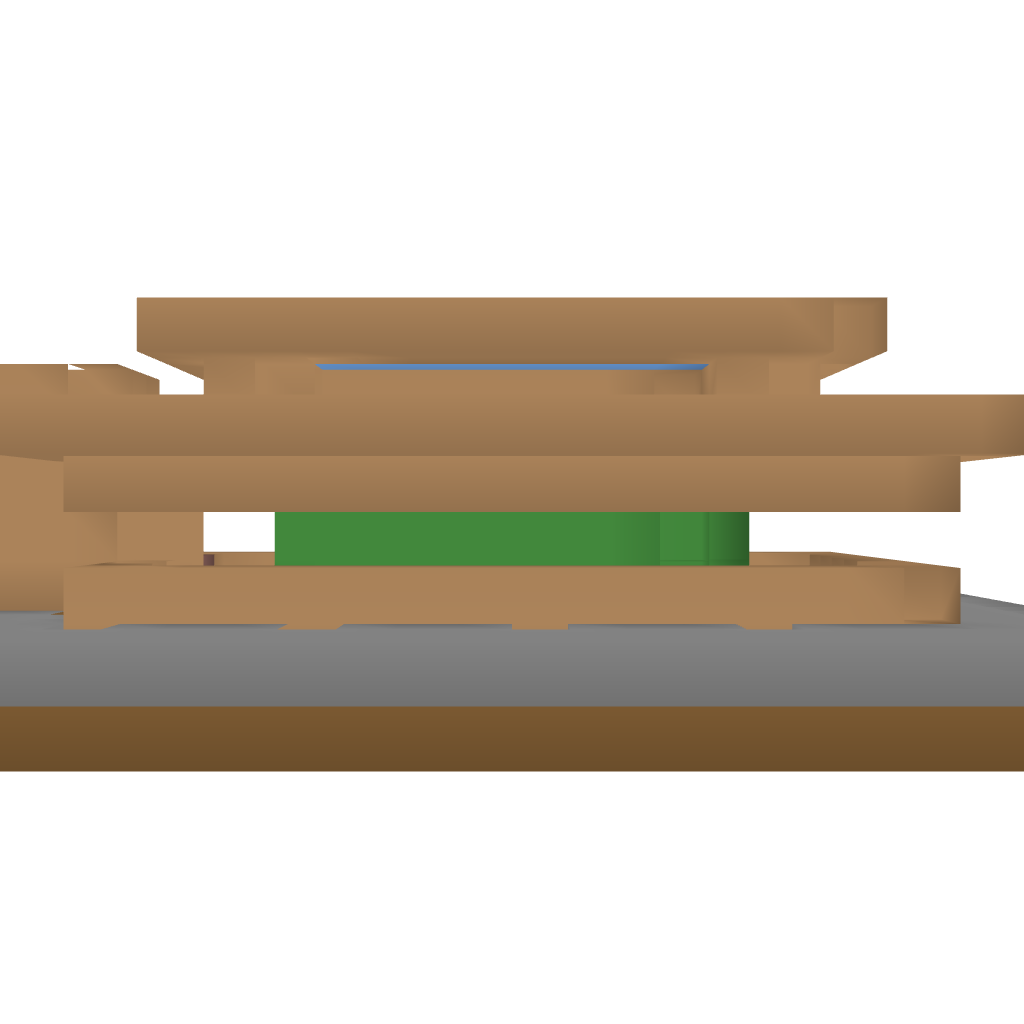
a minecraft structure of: Cococa bean farm bad low quality